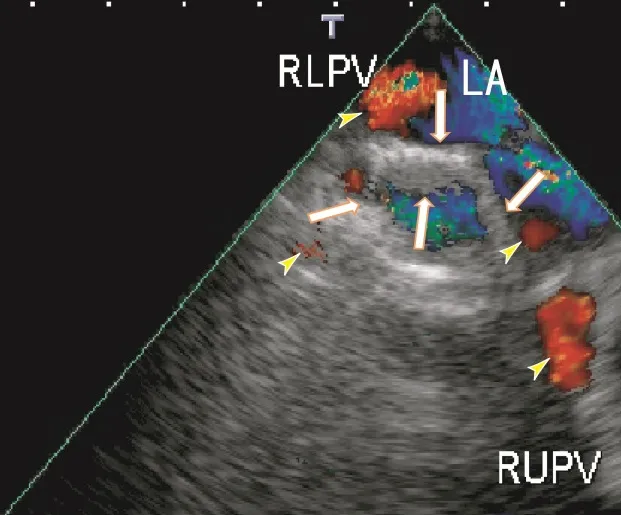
TEE images depicting thrombi in the left atrium before treatment. TEE images depicting thrombi in the left atrium (LA) as dog-like shapes that appeared to be connected to the entrance of the right upper pulmonary vein (RUPV) and the right lower pulmonary vein (RLPV) (arrows). The thrombi included a large white area and were linear in shape. The blood flows from the RUPV and RLPV are shown as red areas (arrowheads). . LA, left atrium; RLPV, right lower pulmonary vein; RUPV, right upper pulmonary vein.
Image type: radiology (ultrasound)